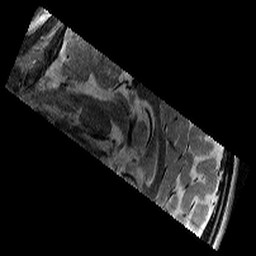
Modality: T2w
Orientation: sagittal
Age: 13
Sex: female
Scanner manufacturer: siemens
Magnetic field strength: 3 T
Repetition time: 8.46 s
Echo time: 0.067 s